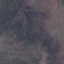
Land use / land cover: HerbaceousVegetation